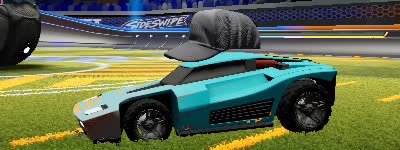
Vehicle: breakout